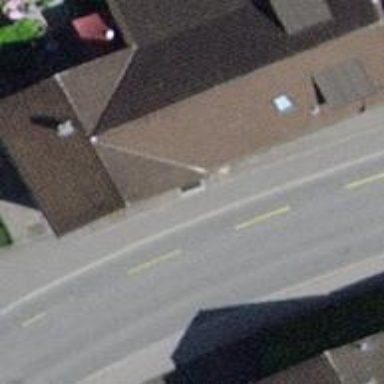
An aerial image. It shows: Detached building.